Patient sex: F
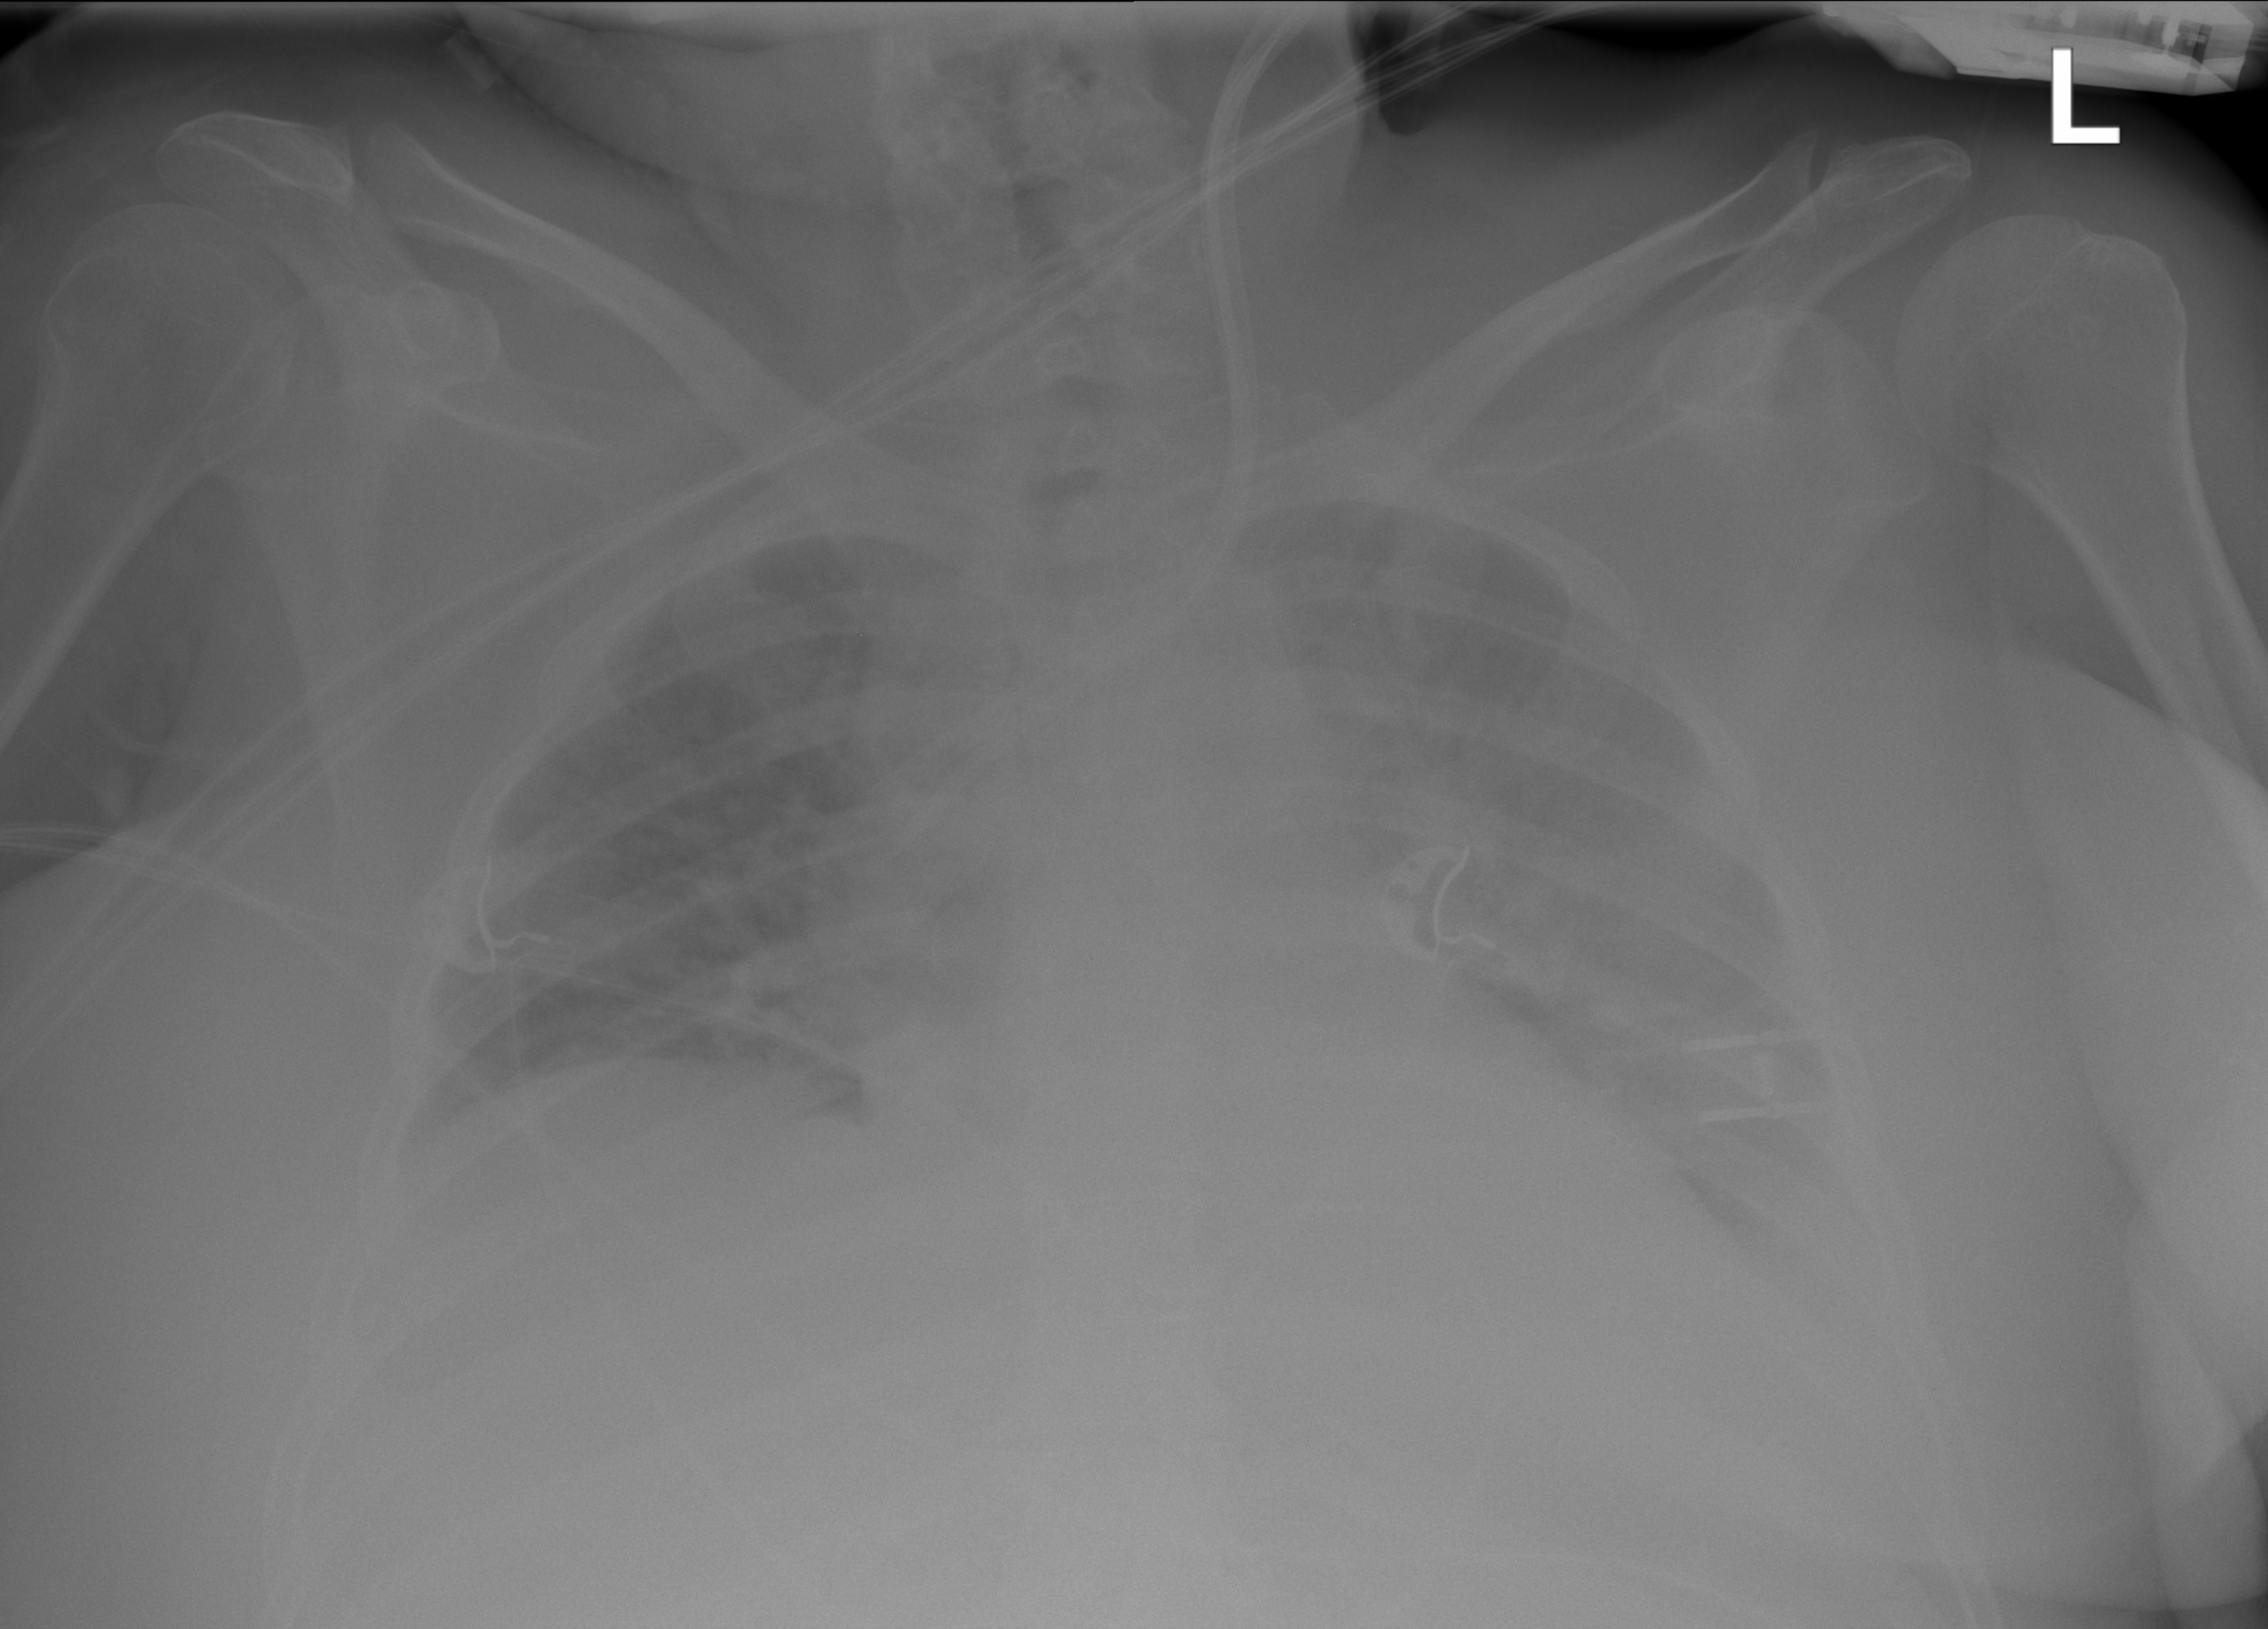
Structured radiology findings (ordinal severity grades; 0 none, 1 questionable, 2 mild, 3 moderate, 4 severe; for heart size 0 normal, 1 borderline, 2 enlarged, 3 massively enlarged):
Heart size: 2
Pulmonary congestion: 3
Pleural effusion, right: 0
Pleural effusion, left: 0
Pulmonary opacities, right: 0
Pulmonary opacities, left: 0
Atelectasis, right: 0
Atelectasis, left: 0